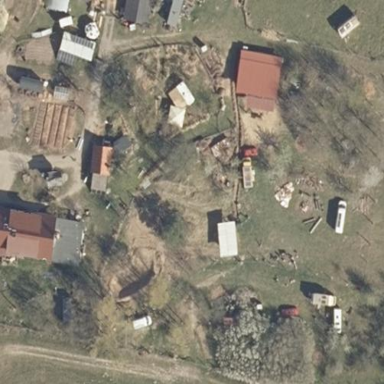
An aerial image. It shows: Farmyard area.